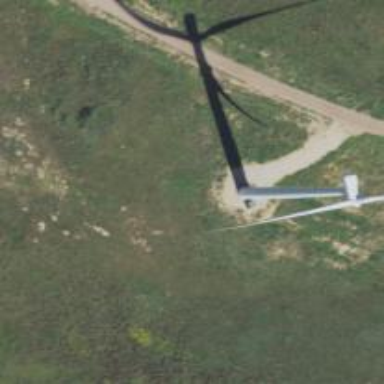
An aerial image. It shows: Wind generator using horizontal axis wind turbines.